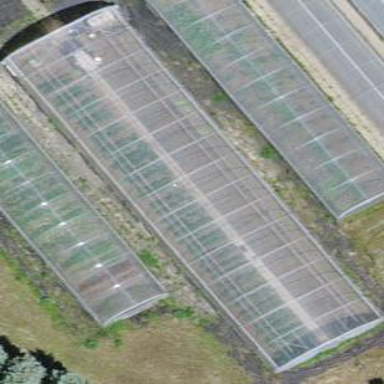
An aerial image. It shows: Greenhouse.